Question: I am trying to do a lookup using multiple values:
I need to lookup the type of car and then check the mileage that is between the values for each cost bracket in order to find out the cost for that distance traveled in the vehicle.
I understand the use of Vlookup, Index, Match and other formula but I am not sure how to use them in conjunction to get my answer. I do not want to add up the value if there is two people who are the same I just need the cost for that one rows trip.
Thanks, see image below

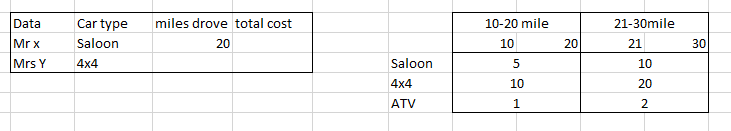
Answer: Change your lookup to only include only the bottom threshold and use this formula:
'''
=INDEX(G:H,MATCH(B2,F:F,0),MATCH(C2,$G$2:$H$2))
'''
<URL>